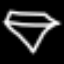
Label: diamond